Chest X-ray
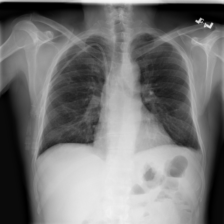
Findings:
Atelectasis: negative
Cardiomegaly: negative
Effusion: positive
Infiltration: negative
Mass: negative
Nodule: negative
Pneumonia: negative
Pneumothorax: negative
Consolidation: negative
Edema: negative
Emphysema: negative
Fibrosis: negative
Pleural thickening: negative
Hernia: negative